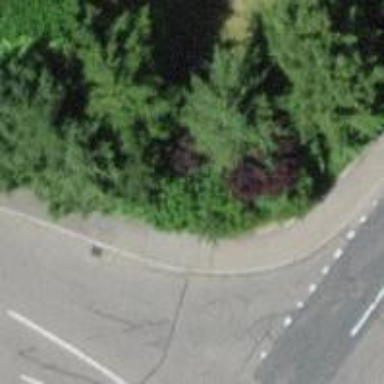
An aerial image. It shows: Sidewalk.